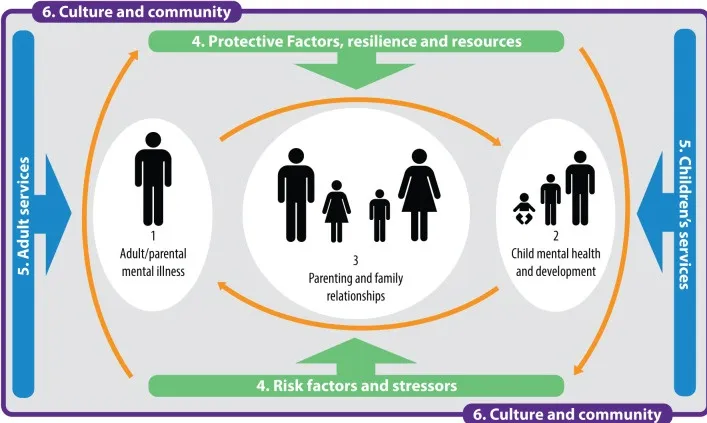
(A) The family model.
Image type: radiology (ct)